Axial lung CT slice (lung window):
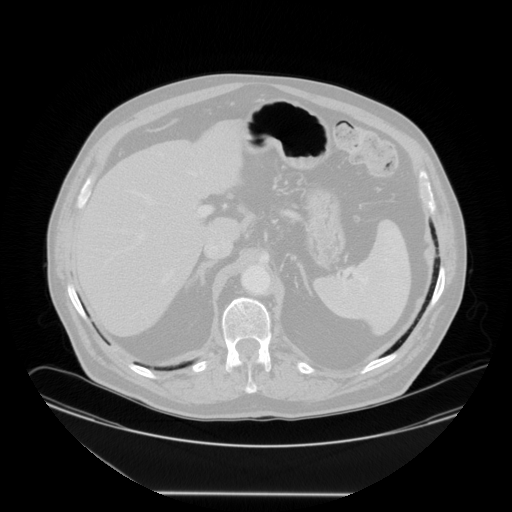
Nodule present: no